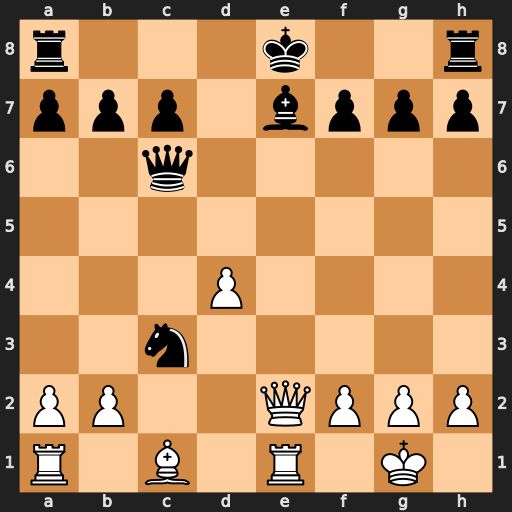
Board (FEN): r3k2r/ppp1bppp/2q5/8/3P4/2n5/PP2QPPP/R1B1R1K1
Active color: w
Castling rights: kq
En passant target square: -
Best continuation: Qxe7#